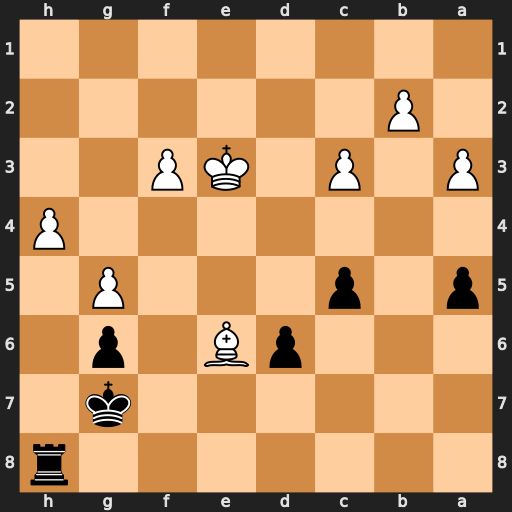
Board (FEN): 7r/6k1/3pB1p1/p1p3P1/7P/P1P1KP2/1P6/8
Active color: b
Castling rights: -
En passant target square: -
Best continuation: Re8 Kd3 Rxe6